Question: Hi everybody i have the next query
'''
DECLARE @fechaInicio AS VARCHAR(10)
DECLARE @fechaFin AS VARCHAR(10)
DECLARE @codGestor AS VARCHAR(10)
DECLARE @codSponsor AS VARCHAR(10)
DECLARE @codProducto AS VARCHAR(10)
SET @fechaInicio = '20140101'
SET @fechaFin = '20141231'
SET @codGestor = 'BDOBRASIL'
SET @codSponsor = 'MARCH'
SET @codProducto = 8
SELECT
COUNT(crt_numinterno_id) * 100.00 / pnc_cantidad AS Ventas,
prd_descripcion,
DATENAME(MM, crt_fecinivige) + ' ' + CAST(YEAR(crt_fecinivige) AS VARCHAR(4)) AS crt_fecinivige,
C.prd_producto_id,pnc_cantidad
FROM Certificados C
INNER JOIN Penetracion P
ON C.ges_gestor_id = P.ges_gestor_id
AND C.spo_sponsor_id = P.spo_sponsor_id
AND C.prd_producto_id = P.prd_producto_id
LEFT JOIN Productos R
ON C.ges_gestor_id = R.ges_gestor_id
AND C.spo_sponsor_id = R.spo_sponsor_id
AND C.prd_producto_id = R.prd_producto_id
WHERE C.ges_gestor_id = @codGestor
AND C.spo_sponsor_id = @codSponsor
AND (@codProducto = '' OR @codProducto = C.prd_producto_id)
AND crt_fechabaja IS NULL
AND crt_fecinivige BETWEEN @fechaInicio AND @fechaFin
GROUP BY
pnc_cantidad,
prd_descripcion,
DATENAME(MM, crt_fecinivige),
YEAR(crt_fecinivige),
DATEPART(yyyy,crt_fecinivige),
C.prd_producto_id,
DATEPART(m,crt_fecinivige)
ORDER BY
DATEPART(yyyy,crt_fecinivige),
DATEPART(m,crt_fecinivige)
'''
i get the next result check the image

all was good but i only get 'Ventas' for September and my boss want see all months between '@fechaInicio' and '@fechaFin' and i don't know how grouping all months
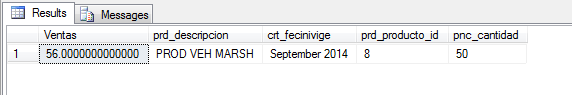
Answer: You can use a common table expression to generate a table with a sequence of months and then use that to left join your query with. In this example I used '20140101' as the date that determines the start of the range. Please give it a try.
'''
;WITH cte (dt) AS (
SELECT DATEADD(MONTH, v.number, '20140101')
FROM master..spt_values v
WHERE
v.number >= 0 AND
v.number < 12 AND
v.type = 'p'
)
SELECT
Ventas,
prd_descripcion,
COALESCE(crt_fecinivige, DATENAME(MM, dt) + ' ' + CAST(YEAR(dt) AS VARCHAR(4))),
prd_producto_id,
pnc_cantidad
FROM cte c
LEFT JOIN (
SELECT
COUNT(crt_numinterno_id) * 100.00 / pnc_cantidad AS Ventas,
prd_descripcion,
DATENAME(MM, crt_fecinivige) + ' ' + CAST(YEAR(crt_fecinivige) AS VARCHAR(4)) AS crt_fecinivige,
C.prd_producto_id,
pnc_cantidad
FROM Certificados C
INNER JOIN Penetracion P
ON C.ges_gestor_id = P.ges_gestor_id
AND C.spo_sponsor_id = P.spo_sponsor_id
AND C.prd_producto_id = P.prd_producto_id
LEFT JOIN Productos R
ON C.ges_gestor_id = R.ges_gestor_id
AND C.spo_sponsor_id = R.spo_sponsor_id
AND C.prd_producto_id = R.prd_producto_id
WHERE C.ges_gestor_id = @codGestor
AND C.spo_sponsor_id = @codSponsor
AND (@codProducto = '' OR @codProducto = C.prd_producto_id)
AND crt_fechabaja IS NULL
AND crt_fecinivige BETWEEN @fechaInicio AND @fechaFin
GROUP BY
pnc_cantidad,
prd_descripcion,
DATENAME(MM, crt_fecinivige),
YEAR(crt_fecinivige),
DATEPART(yyyy,crt_fecinivige),
C.prd_producto_id,
DATEPART(m,crt_fecinivige)
) a ON c.dt = a.crt_fecinivige
ORDER BY
DATEPART(yyyy,crt_fecinivige) DESC,
DATEPART(m,crt_fecinivige) DESC
'''